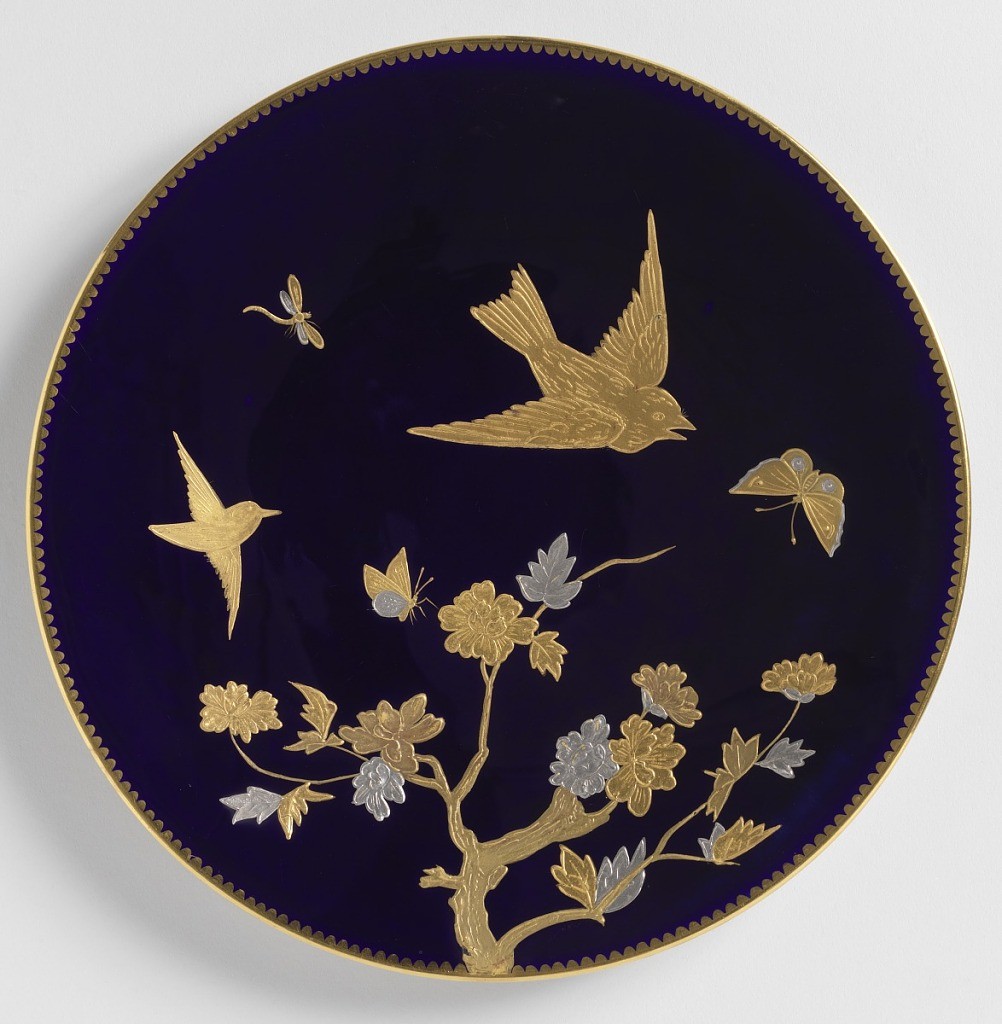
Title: Plate
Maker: Brown-Westhead, Moore & Co., English, 1862 - 1904
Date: ca. 1880
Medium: porcelain, vitreous enamel, gold
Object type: plate
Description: Round plate with blue glaze ground. Pressed gold paste decoration of birds and flowering branches. Scalloped gilt border.